Question: I am currently returning data into a table in my SQL stored procedure. I am trying to pivot the rows into columns, and the columns into rows, but I am struggling to do so as a lot of the tutorials I am following to do this have laid out they're tables differently.
This is the select at the bottom of my stored procedure:
'''
select
(CASE WHEN [Fitter] IS NULL THEN (Select Distinct substring([First Name],1,1)+' '+[Second Name] from Fitters where [Fitter Id]=FitterId) ELSE Fitter END) AS Fitter,
sum([Install Sell]) as [Install Sell],
sum([Install Cost]) as [Install Cost],
sum([Install Cost Amt]) as Gross,
(select cast(CAST((TaxStatus/100 * sum([Install Cost Amt])) as decimal(18,5)) as float)) as CIS,
(select cast(CAST((VatStatus/100 * sum([Install Cost Amt])) as decimal(18,5)) as float)) as VAT,
sum([Install Cost Amt]) - (select cast(CAST((TaxStatus/100 * sum([Install Cost Amt])) as decimal(18,5)) as float)) + (select cast(CAST((VatStatus/100 * sum([Install Cost Amt])) as decimal(18,5)) as float)) as FittersPay,
sum([Install Cost Amt]) + (select cast(CAST((VatStatus/100 * sum([Install Cost Amt])) as decimal(18,5)) as float)) as Datafile
from @TempTable
group by FitterId, Fitter, TaxStatus, VatStatus
'''
This is the data it returns:

I would like for the columns to pivot as rows and the rows to pivot as columns...
I have searched around online and am struggling to figure this out, i was wondering if i could get some assistance with this please.
Any assistance is appreciated.
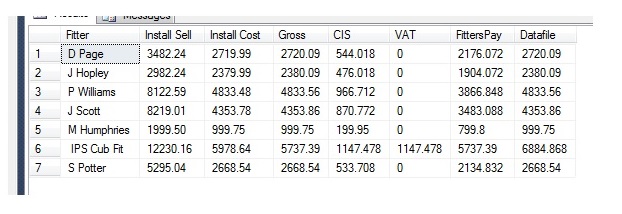
Answer: This is done by first unpivoting and then pivoting. Here is an example, that you can adjust yo your data:
'''
DECLARE @t TABLE(col0 VARCHAR(20), col1 MONEY, col2 MONEY, col3 MONEY)
INSERT INTO @t VALUES
('aaaaaa', 1, 1.2, 0),
('bbbbbb', 2, 2.2, 0),
('cccccc', 3, 3.3, 100),
('dddddd', 4, 4.4, 0)
SELECT * FROM @t
SELECT * FROM @t
UNPIVOT (a FOR b IN([col1],[col2],[col3])) up
PIVOT (MAX(a) FOR col0 IN([aaaaaa],[bbbbbb],[cccccc],[dddddd])) p
'''
Output1:
'''
col0 col1 col2 col3
aaaaaa 1.00 1.20 0.00
bbbbbb 2.00 2.20 0.00
cccccc 3.00 3.30 100.00
dddddd 4.00 4.40 0.00
'''
Output2:
'''
b aaaaaa bbbbbb cccccc dddddd
col1 1.00 2.00 3.00 4.00
col2 1.20 2.20 3.30 4.40
col3 0.00 0.00 100.00 0.00
'''
It depends on type of your data, but you could need to do it dynamically. There is plenty of examples on the site. Just search for 'dynamic pivoting'.
Something like this:
'''
select * from (
select
(CASE WHEN [Fitter] IS NULL THEN (Select Distinct substring([First Name],1,1)+' '+[Second Name] from Fitters where [Fitter Id]=FitterId) ELSE Fitter END) AS Fitter,
sum([Install Sell]) as [Install Sell],
sum([Install Cost]) as [Install Cost],
sum([Install Cost Amt]) as Gross,
(select cast(CAST((TaxStatus/100 * sum([Install Cost Amt])) as decimal(18,5)) as float)) as CIS,
(select cast(CAST((VatStatus/100 * sum([Install Cost Amt])) as decimal(18,5)) as float)) as VAT,
sum([Install Cost Amt]) - (select cast(CAST((TaxStatus/100 * sum([Install Cost Amt])) as decimal(18,5)) as float)) + (select cast(CAST((VatStatus/100 * sum([Install Cost Amt])) as decimal(18,5)) as float)) as FittersPay,
sum([Install Cost Amt]) + (select cast(CAST((VatStatus/100 * sum([Install Cost Amt])) as decimal(18,5)) as float)) as Datafile
from @TempTable
group by FitterId, Fitter, TaxStatus, VatStatus) t
UNPIVOT (a FOR b IN([Install Sell],[Install Cost],[Gross]/*,...*/)) up
PIVOT (MAX(a) FOR Fitter IN([D Page],[J Hopley]/*,...*/)) p
'''